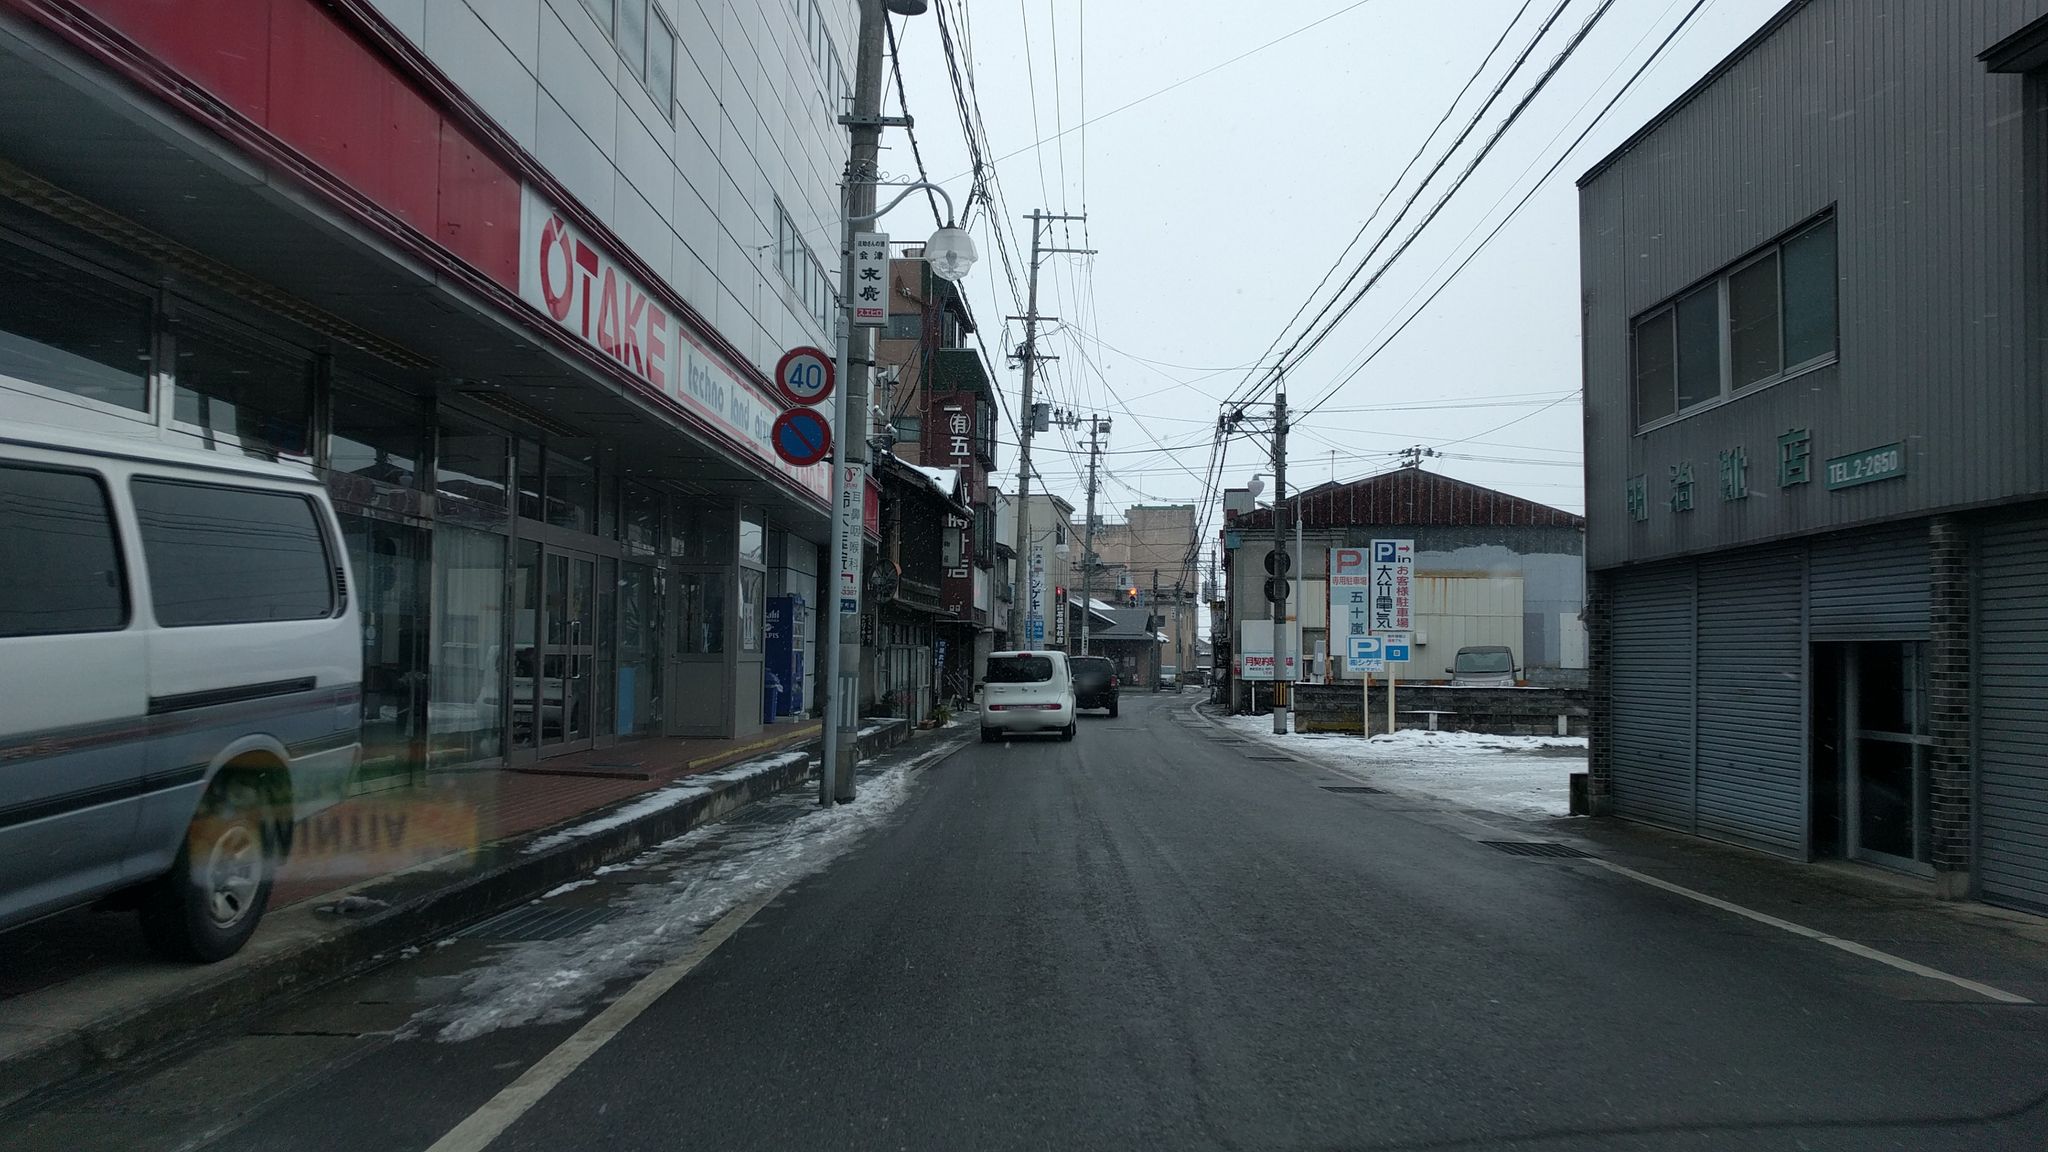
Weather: snowy
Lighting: day
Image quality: good
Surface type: driving surface
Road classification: service, footway, unclassified
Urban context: urban centre
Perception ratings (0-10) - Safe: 4.52, Lively: 8.87, Beautiful: 2.68, Boring: 2.37, Depressing: 4.86, Wealthy: 3.2